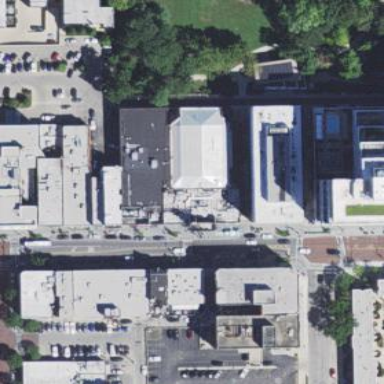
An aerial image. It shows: Cinema building.